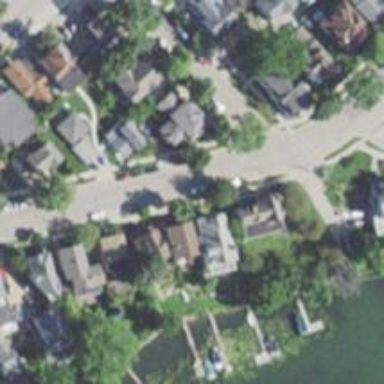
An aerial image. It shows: Residential road with separate sidewalk.